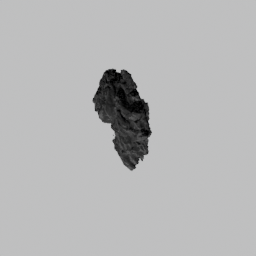
Label: nature